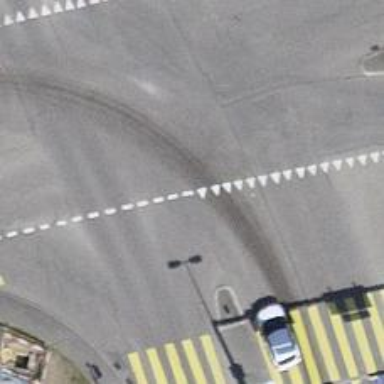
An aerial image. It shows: Road with "give way" sign.